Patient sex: M
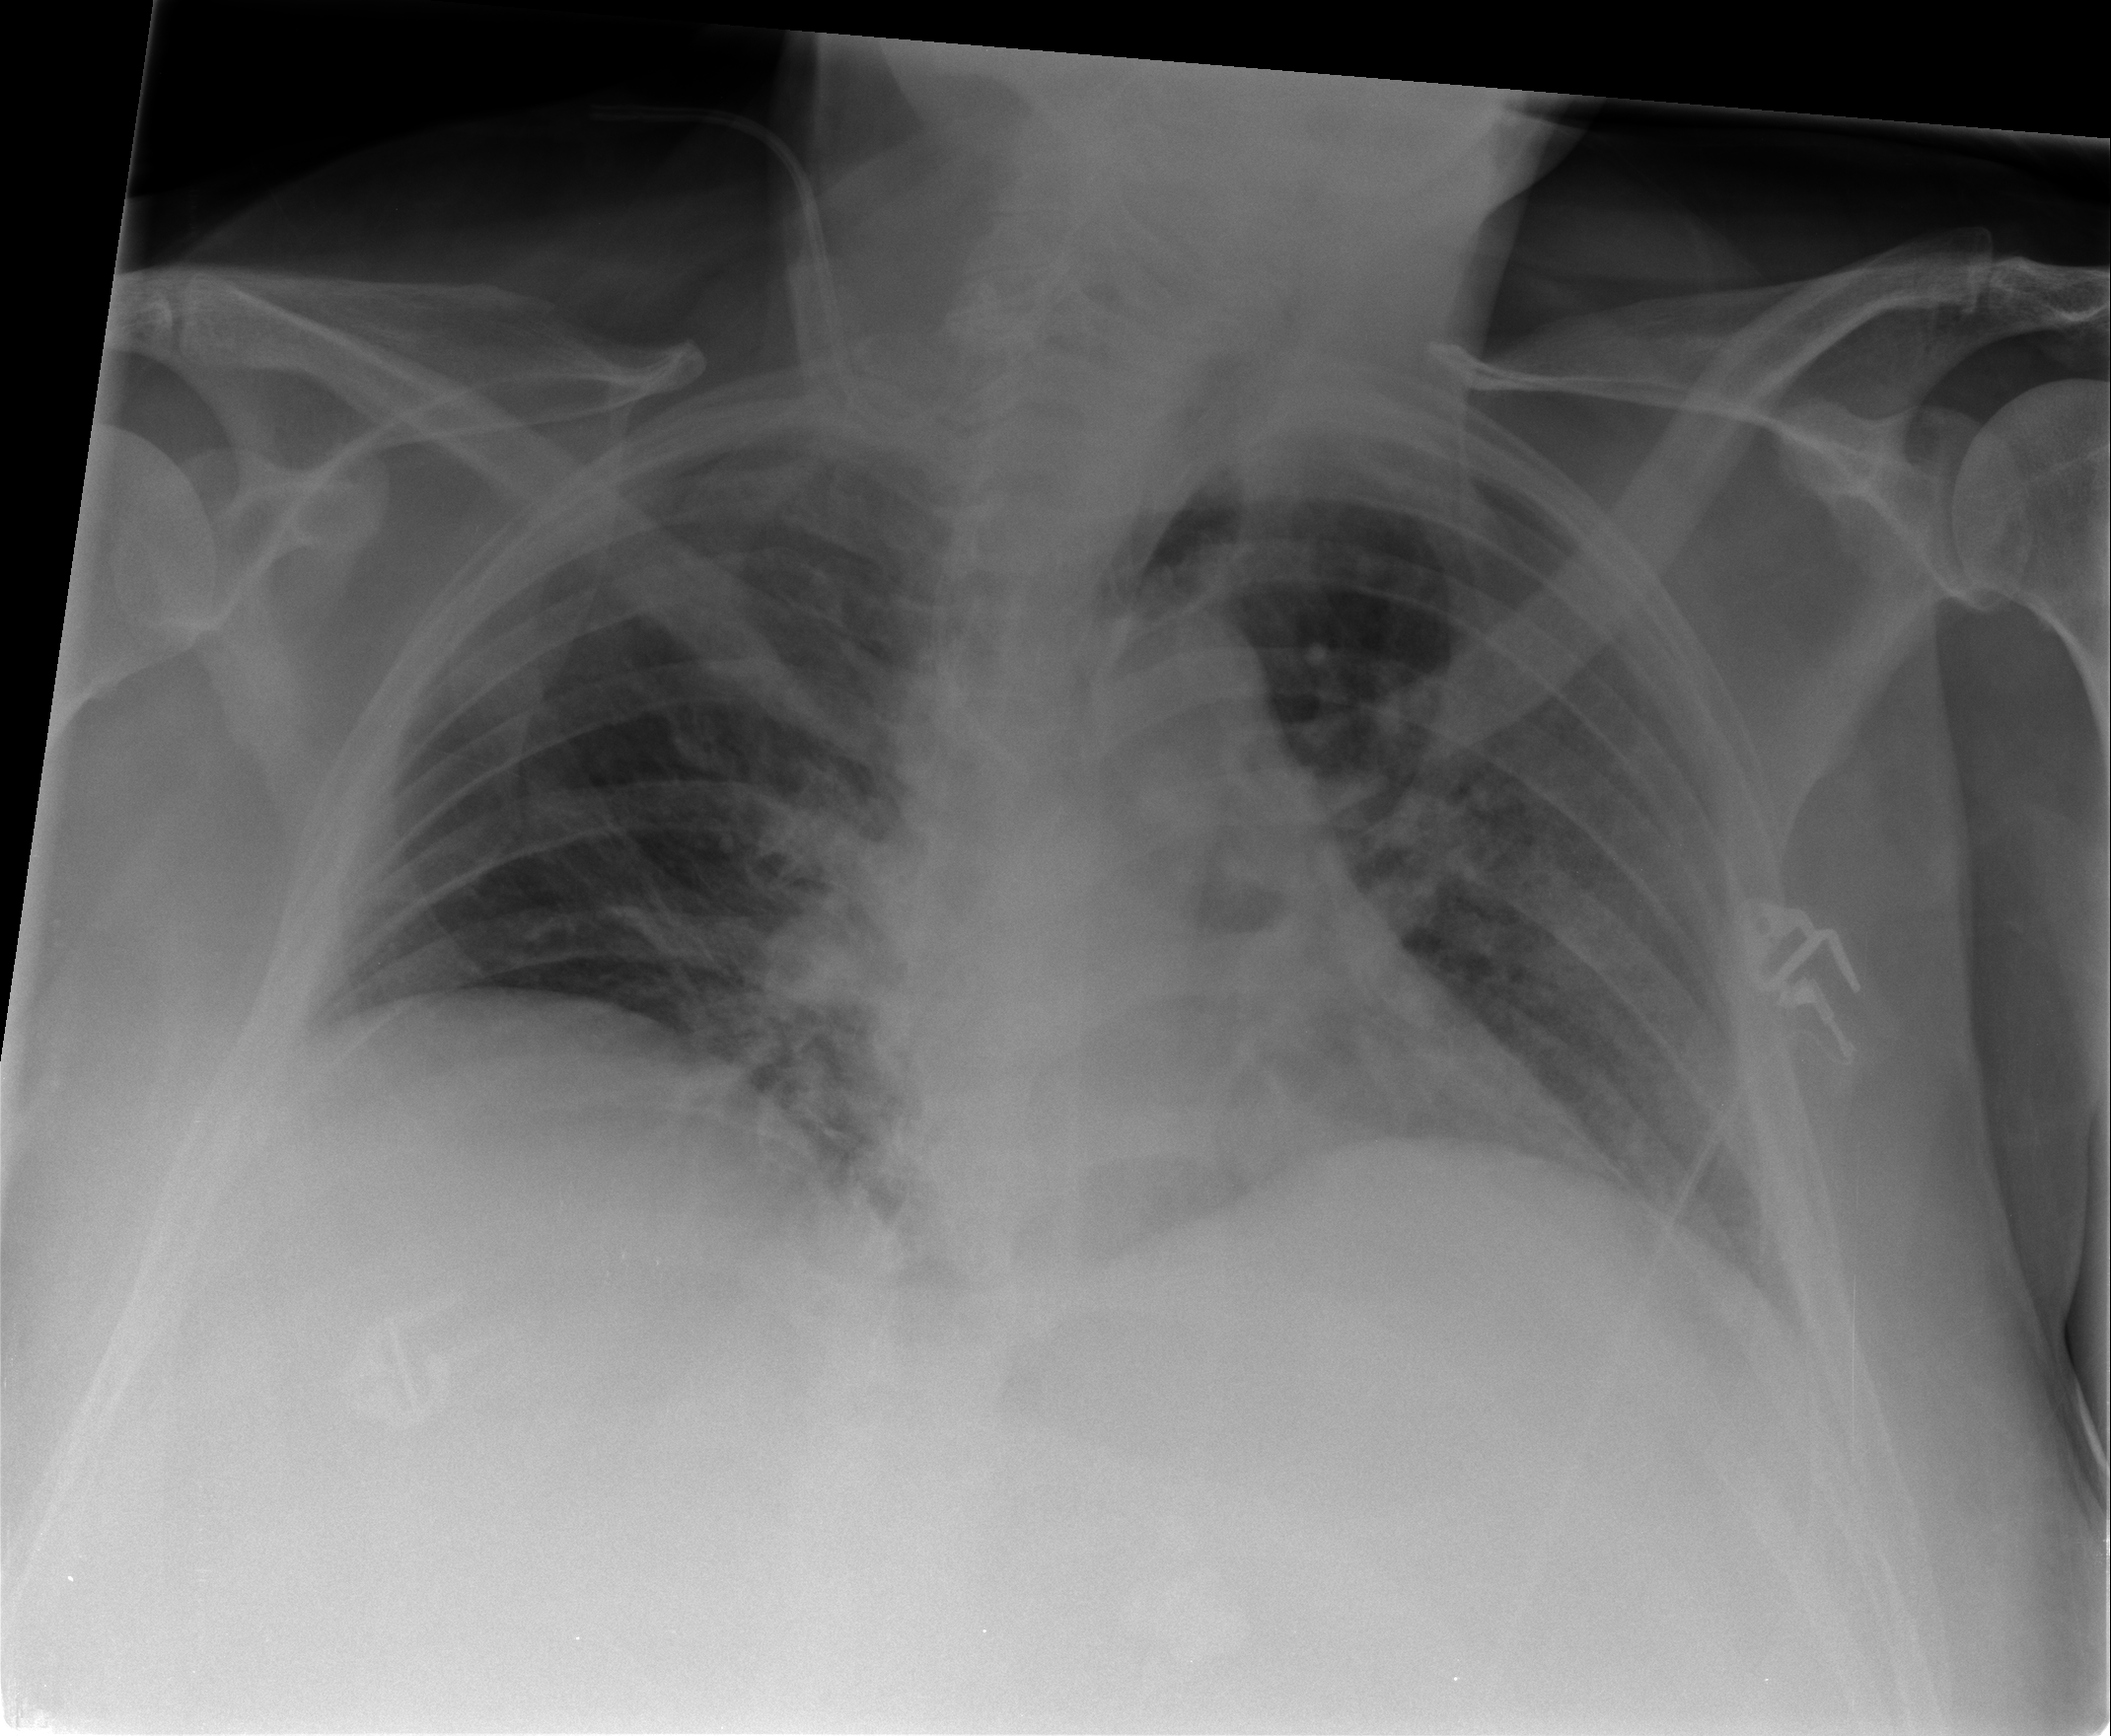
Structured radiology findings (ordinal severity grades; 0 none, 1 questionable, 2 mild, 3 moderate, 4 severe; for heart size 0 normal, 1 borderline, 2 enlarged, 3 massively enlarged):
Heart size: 0
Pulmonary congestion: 2
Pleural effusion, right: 0
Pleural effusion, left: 2
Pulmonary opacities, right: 1
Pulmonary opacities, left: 2
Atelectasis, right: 2
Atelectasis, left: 3